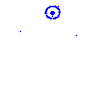
Particle: pion